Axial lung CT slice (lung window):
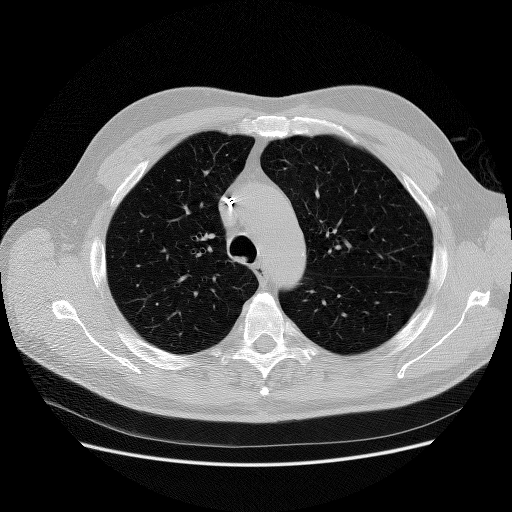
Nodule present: no